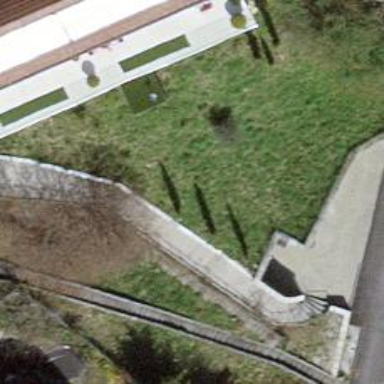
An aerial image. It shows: Concrete steps.